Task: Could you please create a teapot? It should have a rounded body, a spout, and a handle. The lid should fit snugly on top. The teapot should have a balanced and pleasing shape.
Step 202:
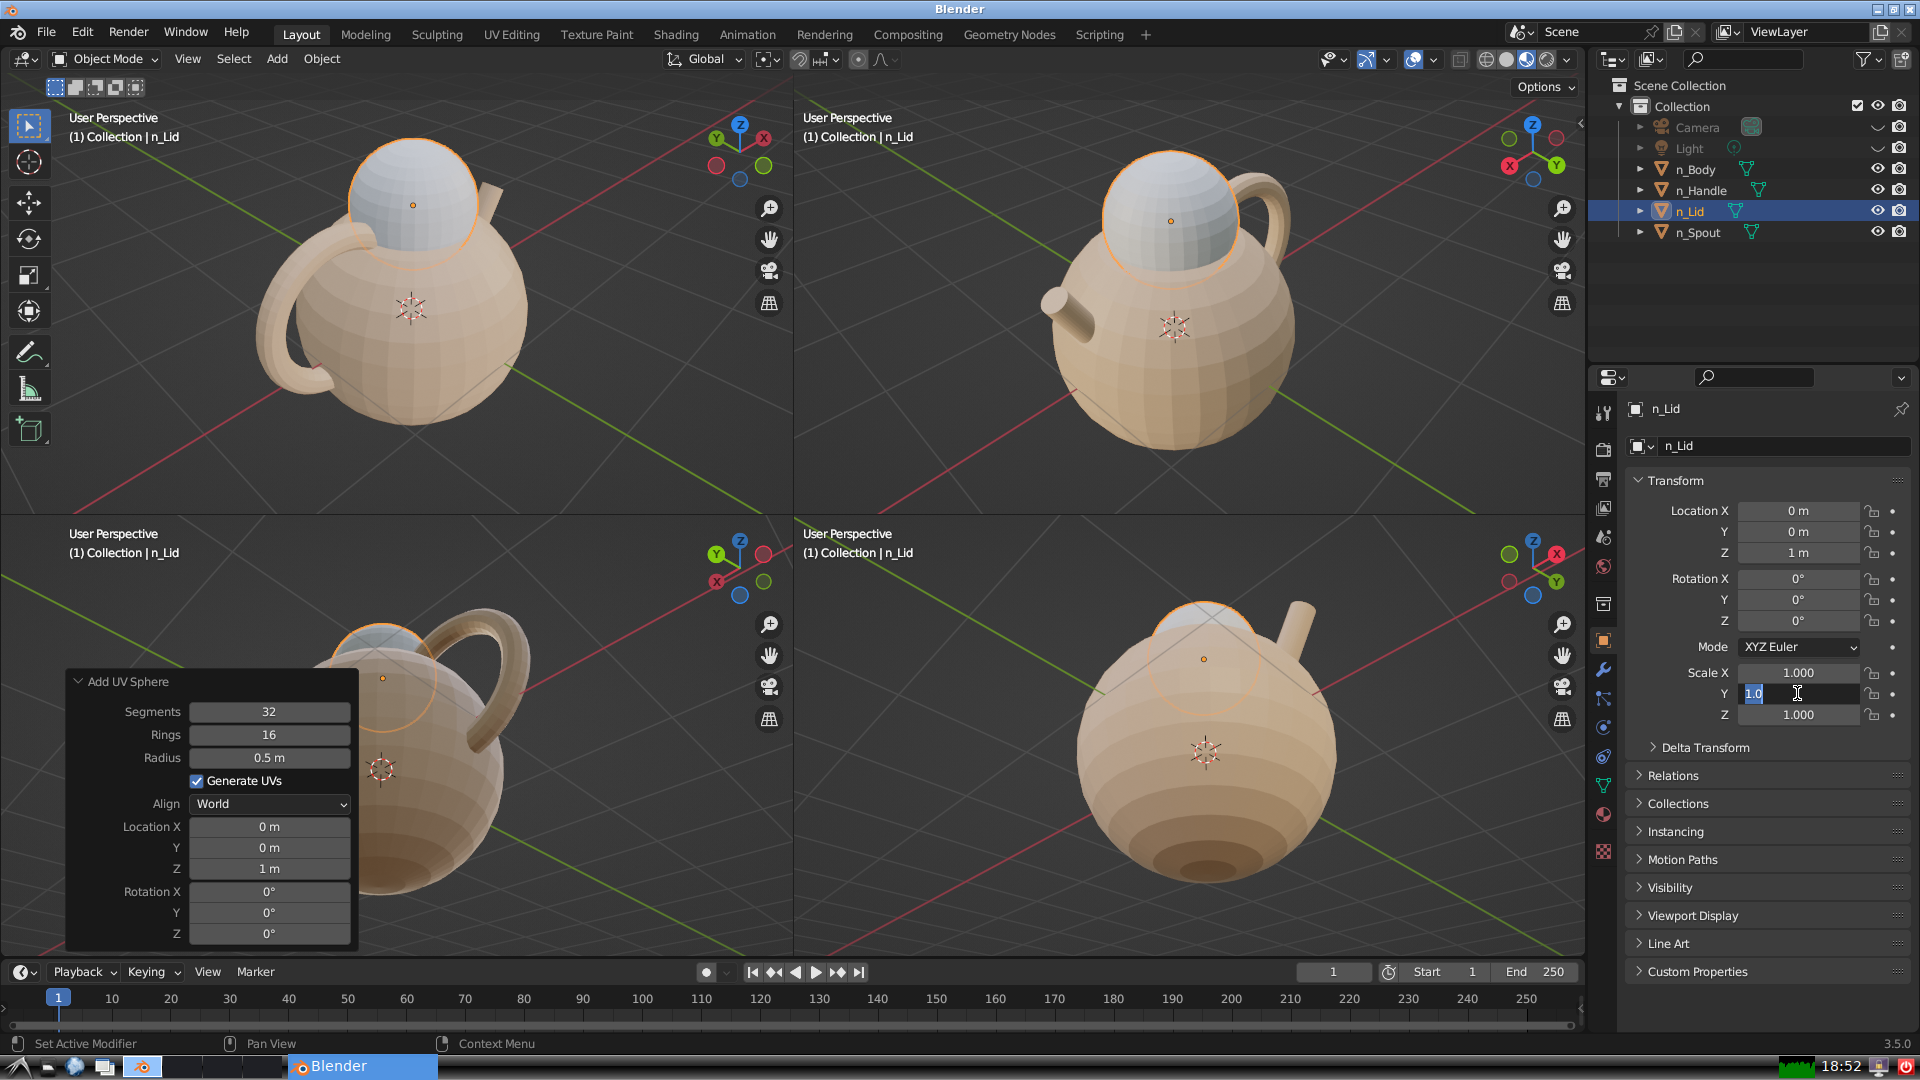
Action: input_text: 1.0